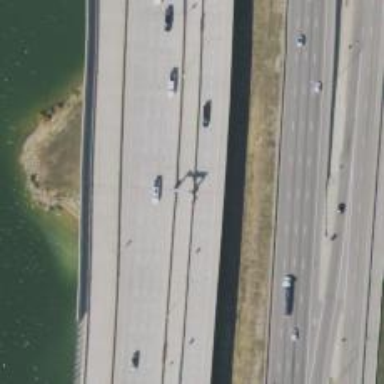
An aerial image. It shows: Motorway link.